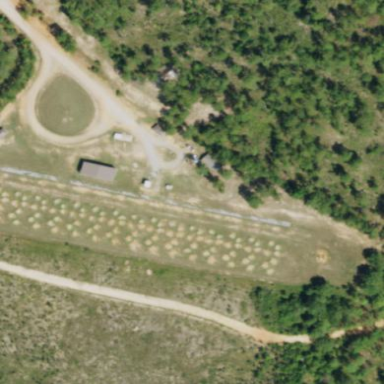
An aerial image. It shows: Obstacle course within military site.